Question: I do not understand why a selection is returned by my 'QListView', even when the user does not select an item, no item appears as selected, and 'clearSelection()' is called on the pane before it is displayed.
Here is the relevant code that creates the list items:
'''
class WidgetInstanceIdentifier {...} // This class is properly registered with Qt
listpane = new QListView(...);
QStandardItemModel * model = new QStandardItemModel(listpane);
int index = 0;
std::for_each(vg_list.cbegin(), vg_list.cend(), <URL>
{
QStandardItem * item = new QStandardItem();
std::string text = "...";
item->setText(text.c_str());
item->setEditable(false);
item->setCheckable(false);
QVariant v;
v.setValue(vg);
item->setData(v);
model->setItem( index, item );
++index;
});
model->sort(0);
listpane->setModel(model);
listpane->clearSelection();
'''
Here is a screenshot showing the dialog at the moment I click "OK". Notice that neither item in the list pane is selected:

... And here is the relevant code that tests for the selection:
'''
QItemSelectionModel * listpane_selectionModel = listpane->selectionModel();
QModelIndex selectedIndex = listpane_selectionModel->currentIndex();
if (!selectedIndex.isValid())
{
// This block of code is not hit!!!!!!
// I expect it would be hit
}
QVariant vg_variant = listpaneModel->item(selectedIndex.row())->data();
// The following variable is properly set to correct data representing
// the first item in the list
vg_to_use = vg_variant.value<WidgetInstanceIdentifier>();
'''
As noted in the code, the block of code that I expect to be hit in the case of "no selection" - the 'if (!selectedIndex.isValid()) {...}' block - is not hit. Instead, the first item in the list is returned, as though it is selected. This is not desired! The user has no way to know which item is being selected.
What am I misunderstanding? Why does Qt seem to report that there is a valid selection, even with no item selected in the list? What is the way to check if there is no item selected?
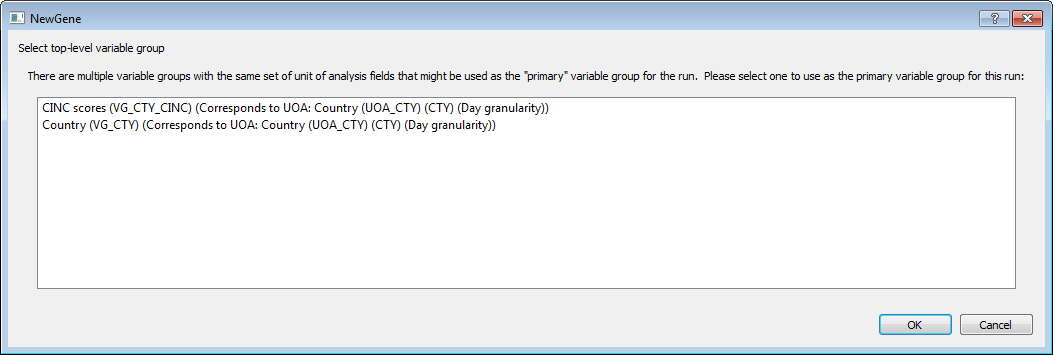
Answer: I think selected item and current item are not the same things. Although, in some cases current item can be selected too, but this is not necessarily. Usually the current item indicated by the dashed outline in the view. Thus, if you want to check selection items count do it with 'QItemSelectionModel::selectedIndexes()' function, i.e.:
'''
QModelIndexList selected = listpane_selectionModel->selectedIndexes();
if (!selected.isEmpty()) {
// do something
}
'''